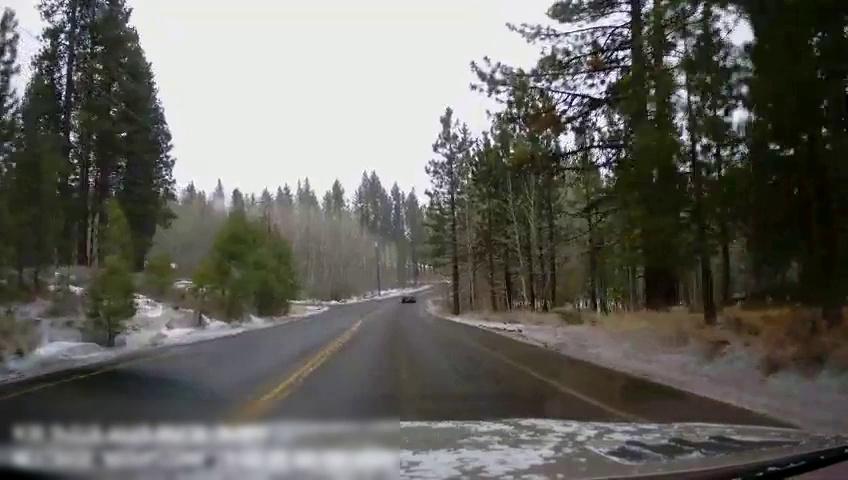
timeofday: Day
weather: Snowy
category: Drivable Space
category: Vehicles | SUV
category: Lanes | Current Lane
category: Lanes | Current Lane
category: Lanes | Alternate Lane